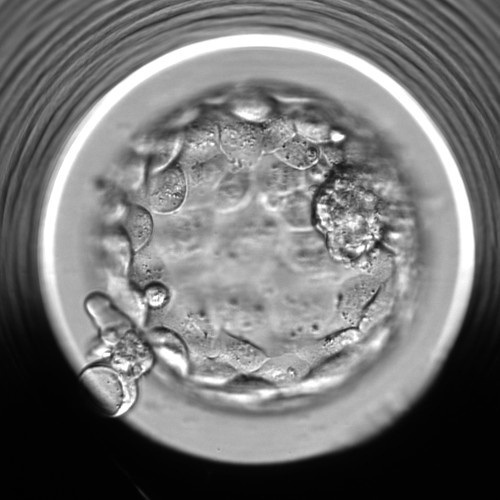
Embryo quality: good